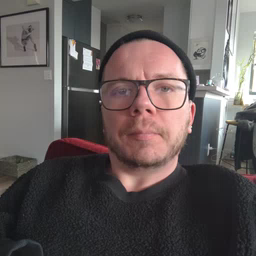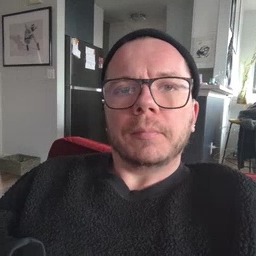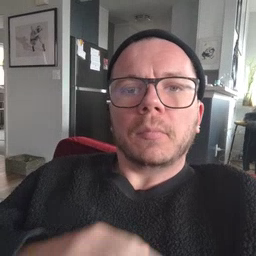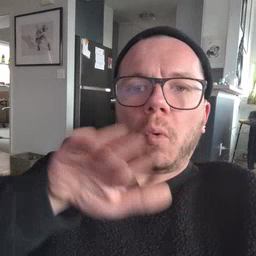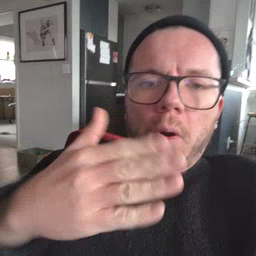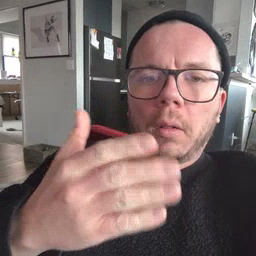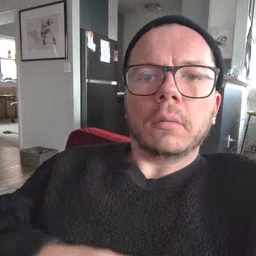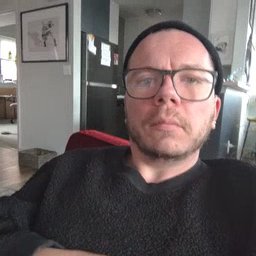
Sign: all